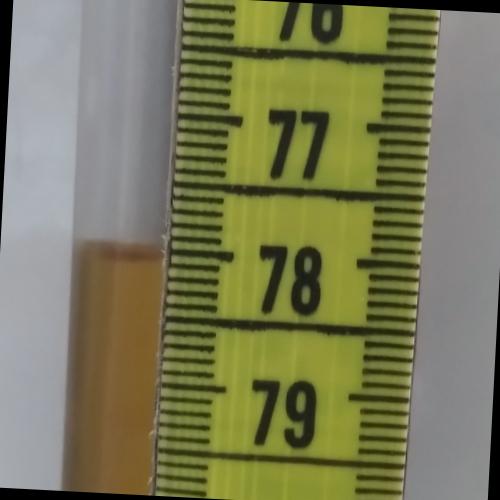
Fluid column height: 78.0 cm